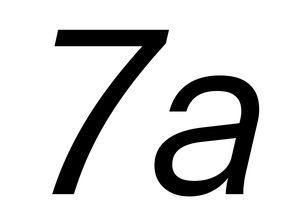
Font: InstrumentSans-Italic_Italic